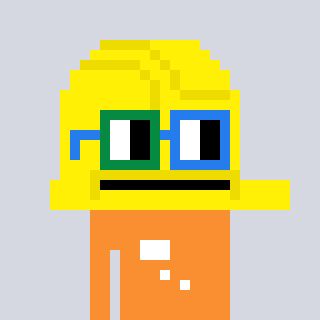
a pixel art character with square green and blue glasses, a construction helmet-shaped head and a orange-colored body on a cool background